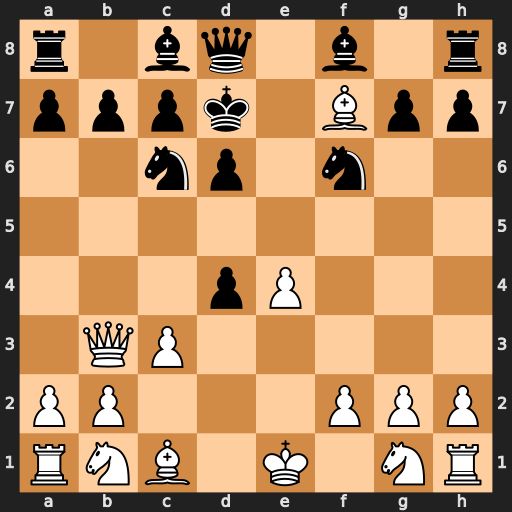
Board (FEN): r1bq1b1r/pppk1Bpp/2np1n2/8/3pP3/1QP5/PP3PPP/RNB1K1NR
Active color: w
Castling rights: KQ
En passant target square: -
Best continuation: Qe6#